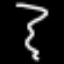
Label: squiggle